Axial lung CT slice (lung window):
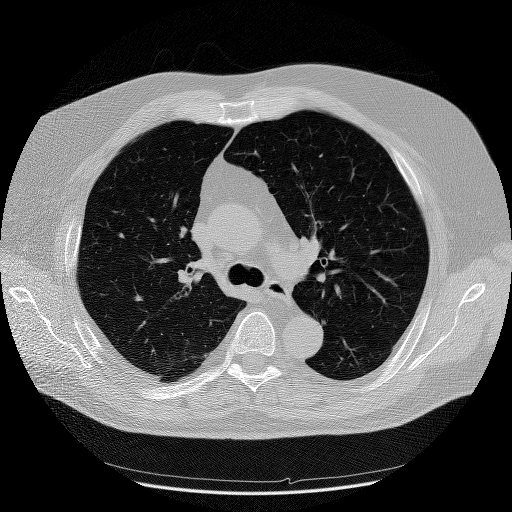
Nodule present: no